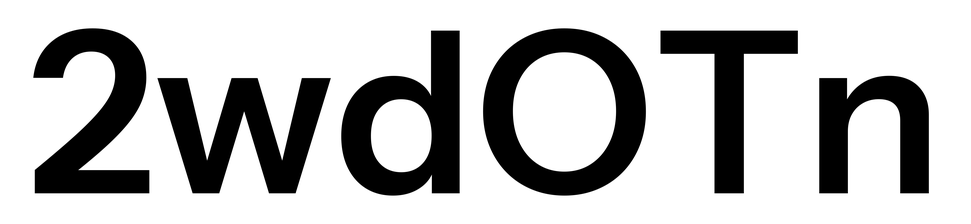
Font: InstrumentSans_SemiBold